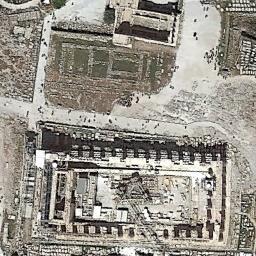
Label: palace